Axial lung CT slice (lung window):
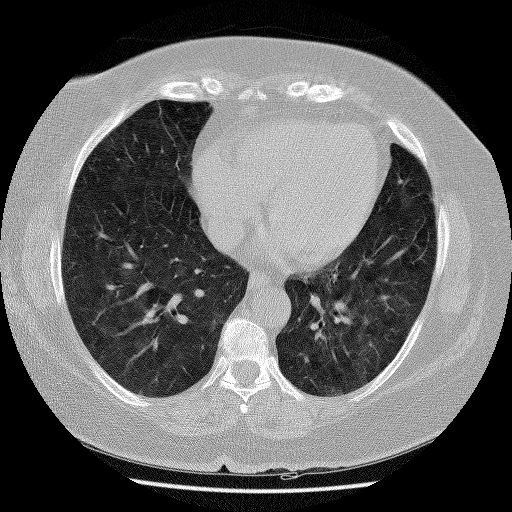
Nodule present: no